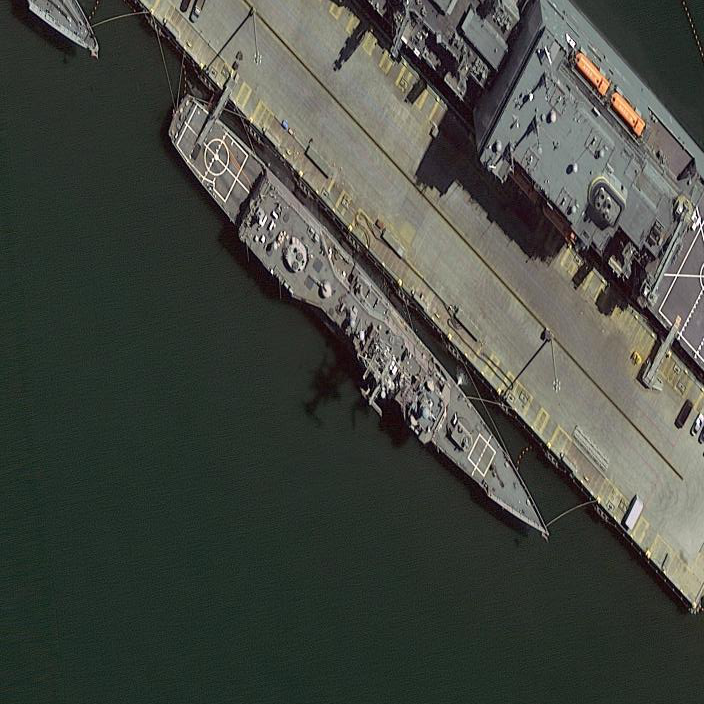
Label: cruiser